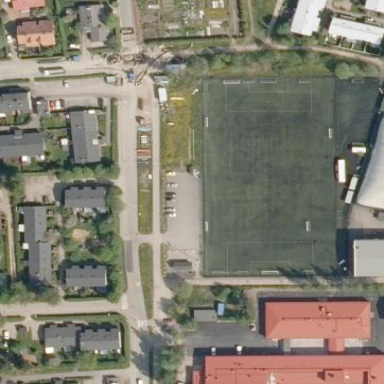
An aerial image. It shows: Soccer pitch designated for leisure and sports activities.